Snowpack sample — Buffalo Mountain, Silverthorne, Colorado, USA (1/25/25, 10:11 AM MST)
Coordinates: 39.6222, -106.1139
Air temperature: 22 °F
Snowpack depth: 110 cm
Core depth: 30 cm
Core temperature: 42.8 °F
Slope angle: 12°, slope face: 102°
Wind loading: high
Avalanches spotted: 0
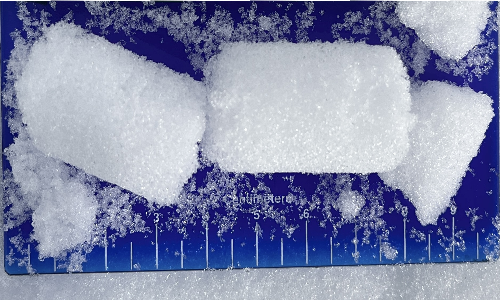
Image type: core
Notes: No avalanches nearby, collected on the outskirts of a fire break 15 meters from the treeline, on way to Buffalo and Red Mountain